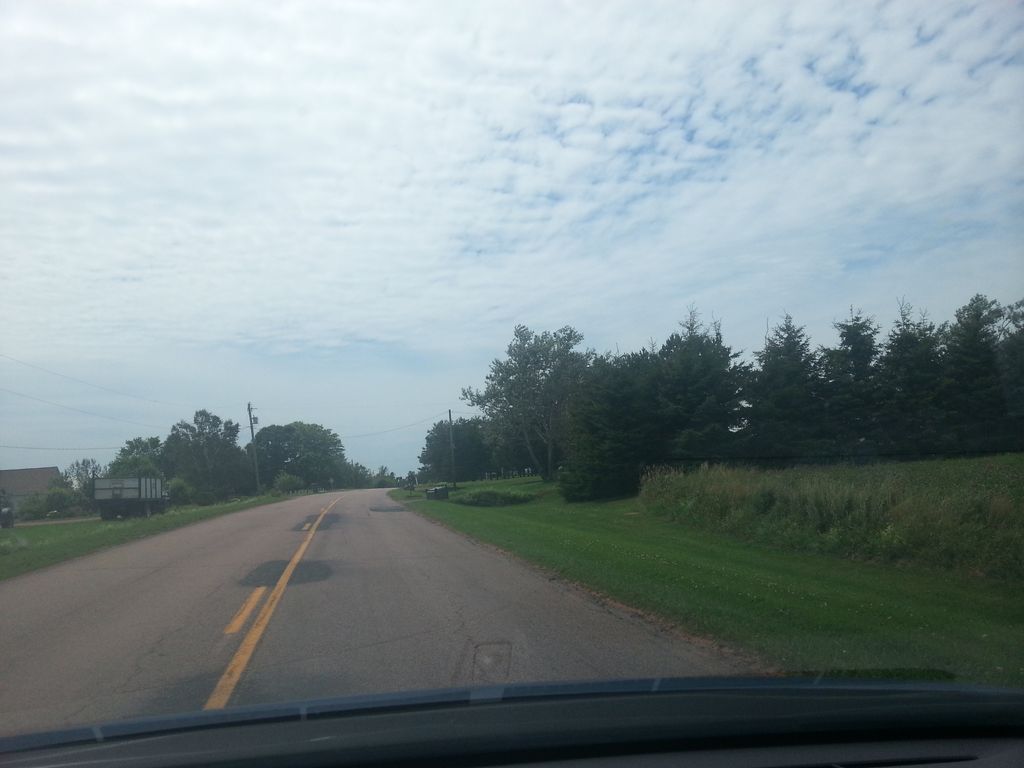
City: charlottetown